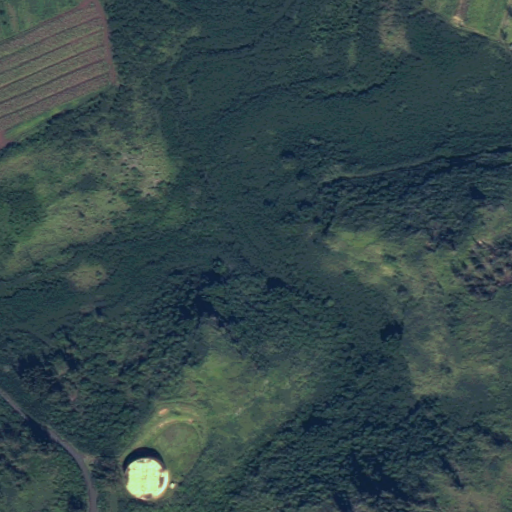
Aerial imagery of valley in Hawaii named Kawela Gulch containing only unknown